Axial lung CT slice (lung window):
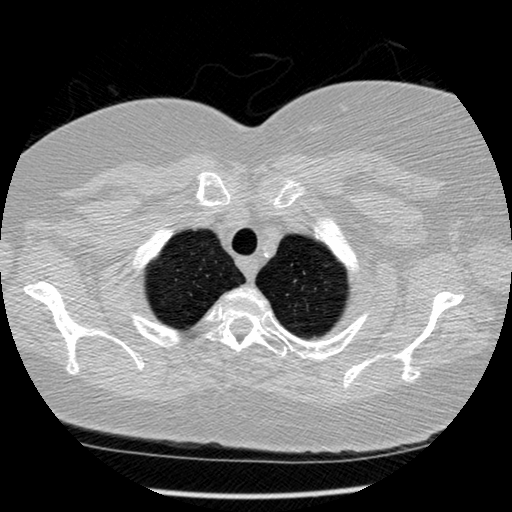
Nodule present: no